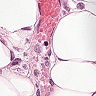
Metastatic tissue present: yes